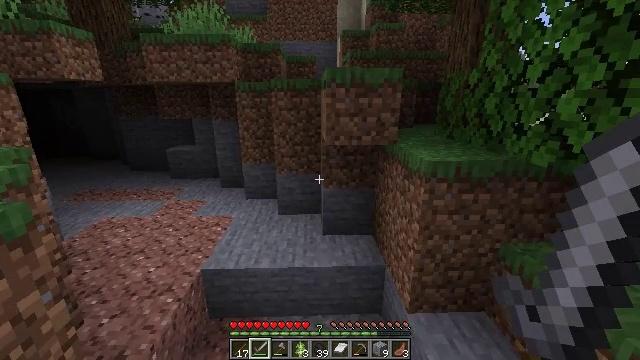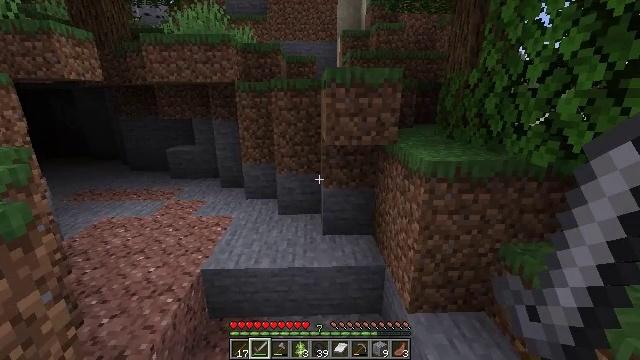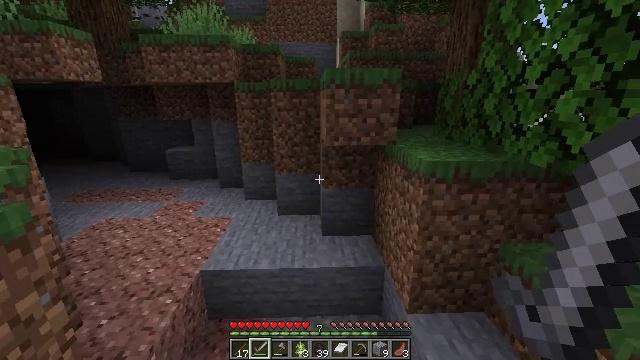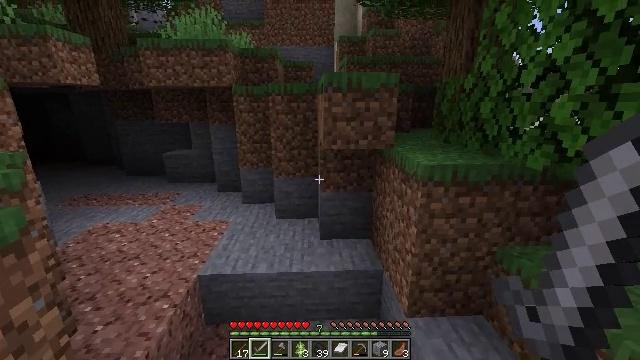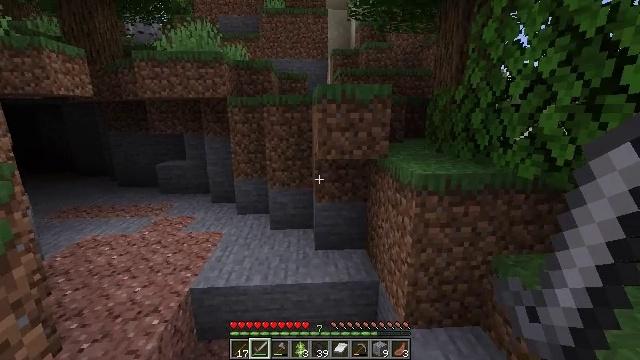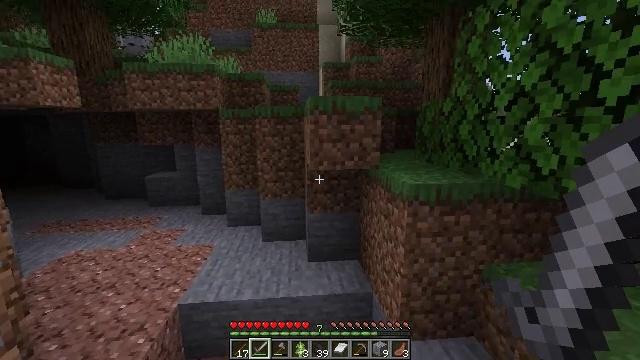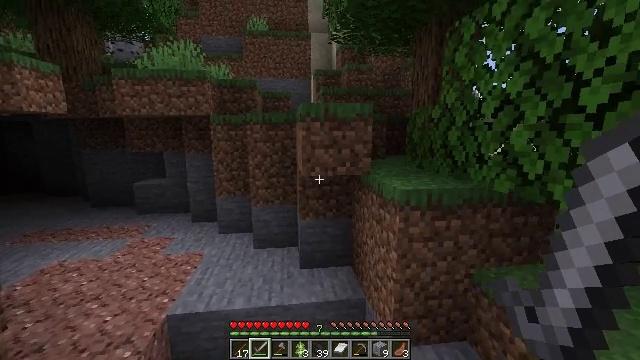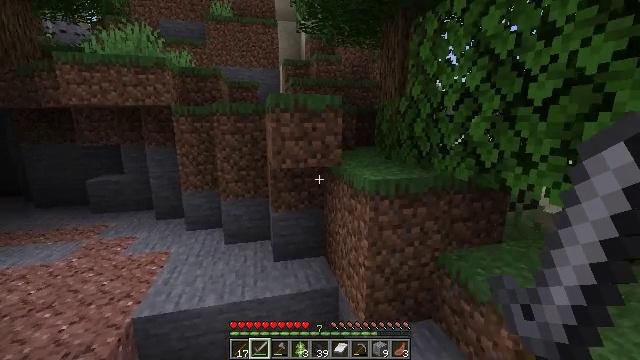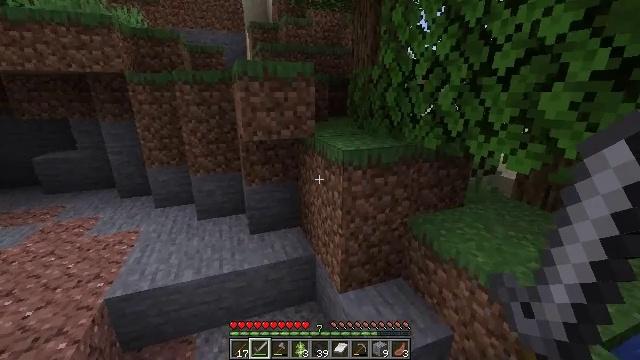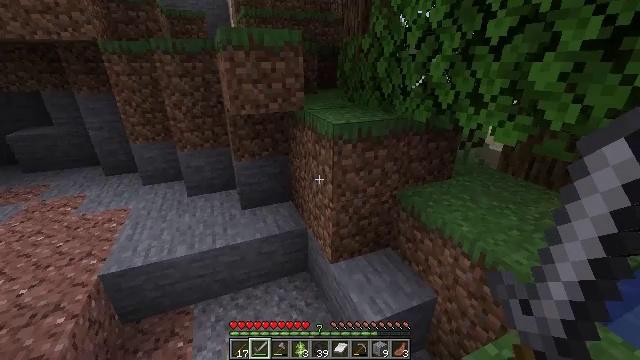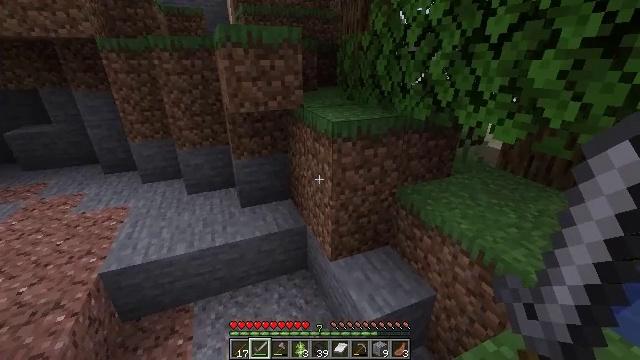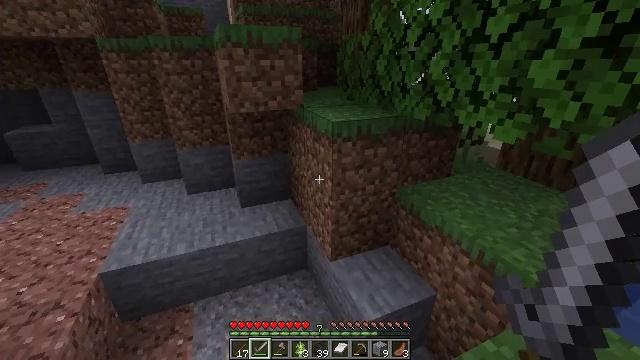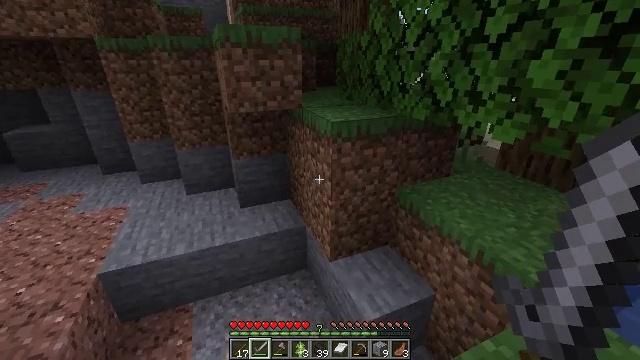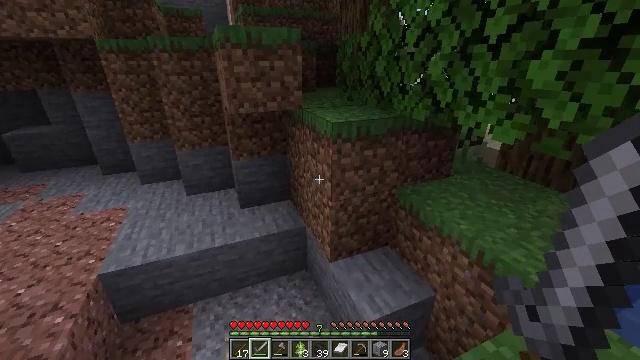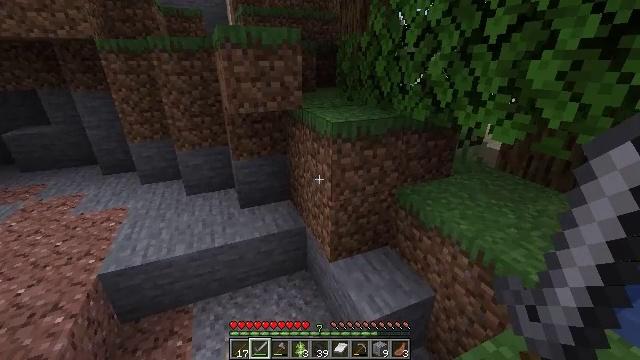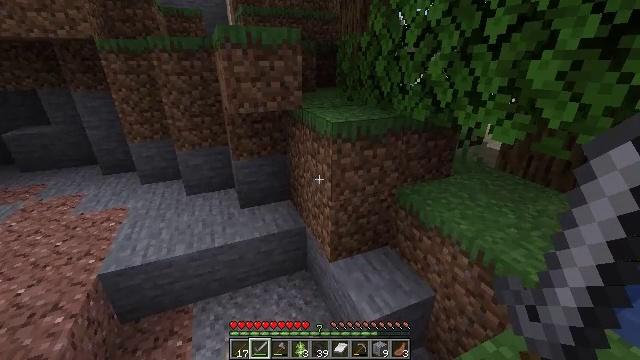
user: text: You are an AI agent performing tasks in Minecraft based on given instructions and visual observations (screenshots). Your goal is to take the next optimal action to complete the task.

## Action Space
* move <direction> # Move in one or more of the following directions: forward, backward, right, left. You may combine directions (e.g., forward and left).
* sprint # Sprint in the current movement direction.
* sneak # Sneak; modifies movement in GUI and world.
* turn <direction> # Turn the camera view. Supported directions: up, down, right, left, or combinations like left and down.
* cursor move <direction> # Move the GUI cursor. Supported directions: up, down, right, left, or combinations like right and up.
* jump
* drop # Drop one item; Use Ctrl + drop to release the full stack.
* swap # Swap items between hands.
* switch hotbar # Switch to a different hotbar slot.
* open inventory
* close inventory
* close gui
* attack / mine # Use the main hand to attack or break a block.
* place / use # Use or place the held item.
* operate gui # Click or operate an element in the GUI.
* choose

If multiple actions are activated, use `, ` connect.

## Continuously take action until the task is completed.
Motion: motion action
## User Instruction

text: Find iron ore and break it.
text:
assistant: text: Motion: no_op
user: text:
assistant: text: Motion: no_op
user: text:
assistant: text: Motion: no_op
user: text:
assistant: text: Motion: turn right and up
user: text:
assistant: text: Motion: turn right and up
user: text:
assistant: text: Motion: turn right and up
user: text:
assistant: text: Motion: turn right and down
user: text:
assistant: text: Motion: turn right and down
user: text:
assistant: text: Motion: turn right and down
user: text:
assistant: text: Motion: no_op
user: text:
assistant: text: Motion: no_op
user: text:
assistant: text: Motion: no_op
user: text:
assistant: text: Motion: no_op
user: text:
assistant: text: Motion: no_op
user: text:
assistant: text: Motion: no_op
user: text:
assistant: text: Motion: no_op
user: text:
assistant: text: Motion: no_op
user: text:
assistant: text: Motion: no_op
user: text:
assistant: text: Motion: no_op
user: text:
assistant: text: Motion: no_op
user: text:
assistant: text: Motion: no_op
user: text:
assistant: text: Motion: turn left and up
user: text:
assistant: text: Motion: turn left
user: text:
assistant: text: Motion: turn left and down
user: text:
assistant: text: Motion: turn left and down
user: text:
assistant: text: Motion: turn down
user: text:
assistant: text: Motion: turn down
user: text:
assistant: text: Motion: turn down
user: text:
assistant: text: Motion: turn down
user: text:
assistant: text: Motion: turn right and down